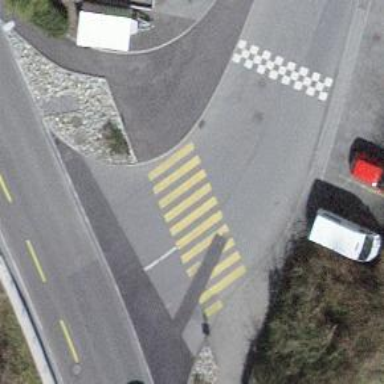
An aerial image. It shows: Kerb barrier.